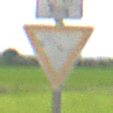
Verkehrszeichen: VorfahrtGewaehren
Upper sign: RichtungsangabeDurchPfeile9
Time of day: Midday
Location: Outdoor (RoadRail)
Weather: PartlyCloudy
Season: NotSpecified
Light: Natural